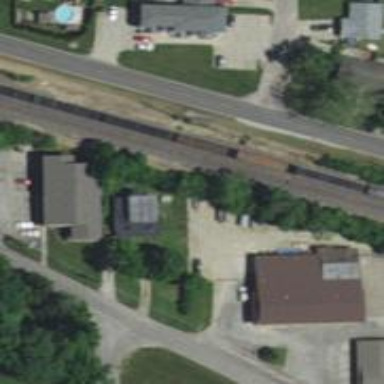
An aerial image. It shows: Railway siding with rails.